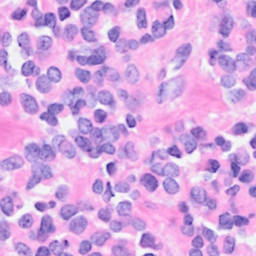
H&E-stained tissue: Breast